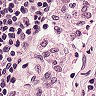
Metastatic tissue present: no